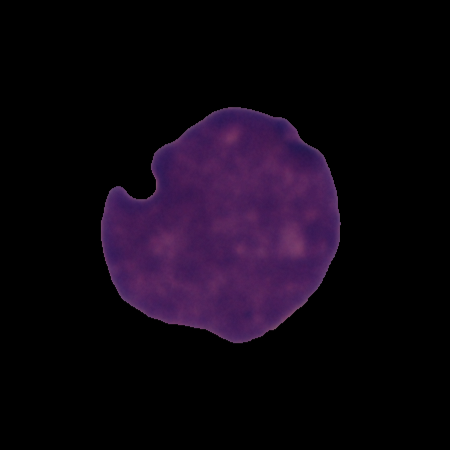
Label: cancer